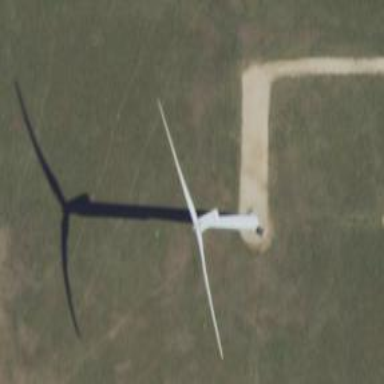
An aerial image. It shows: Wind generator powered by horizontal axis wind turbine.